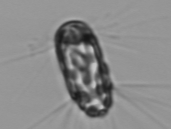
Label: Corethron_hystrix